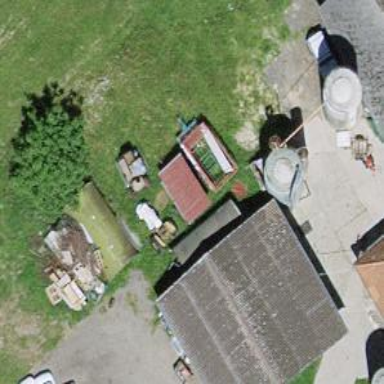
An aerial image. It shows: Shed.